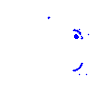
Particle: pion